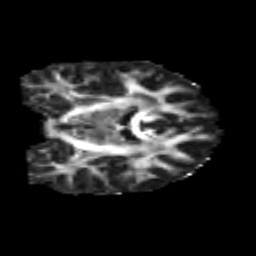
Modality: FA
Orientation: coronal
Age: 23
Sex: male
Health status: healthy